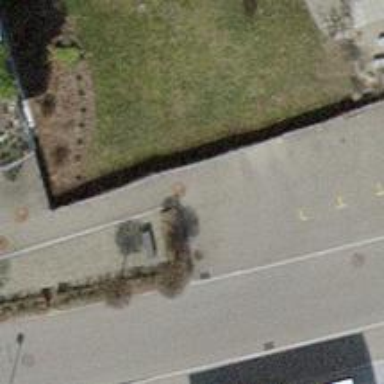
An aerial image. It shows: Parking entrance.